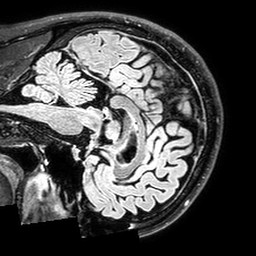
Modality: T2w
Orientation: sagittal
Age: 47
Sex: male
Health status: healthy
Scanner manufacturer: philips
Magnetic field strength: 3 T
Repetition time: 5 s
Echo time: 0.2891 s